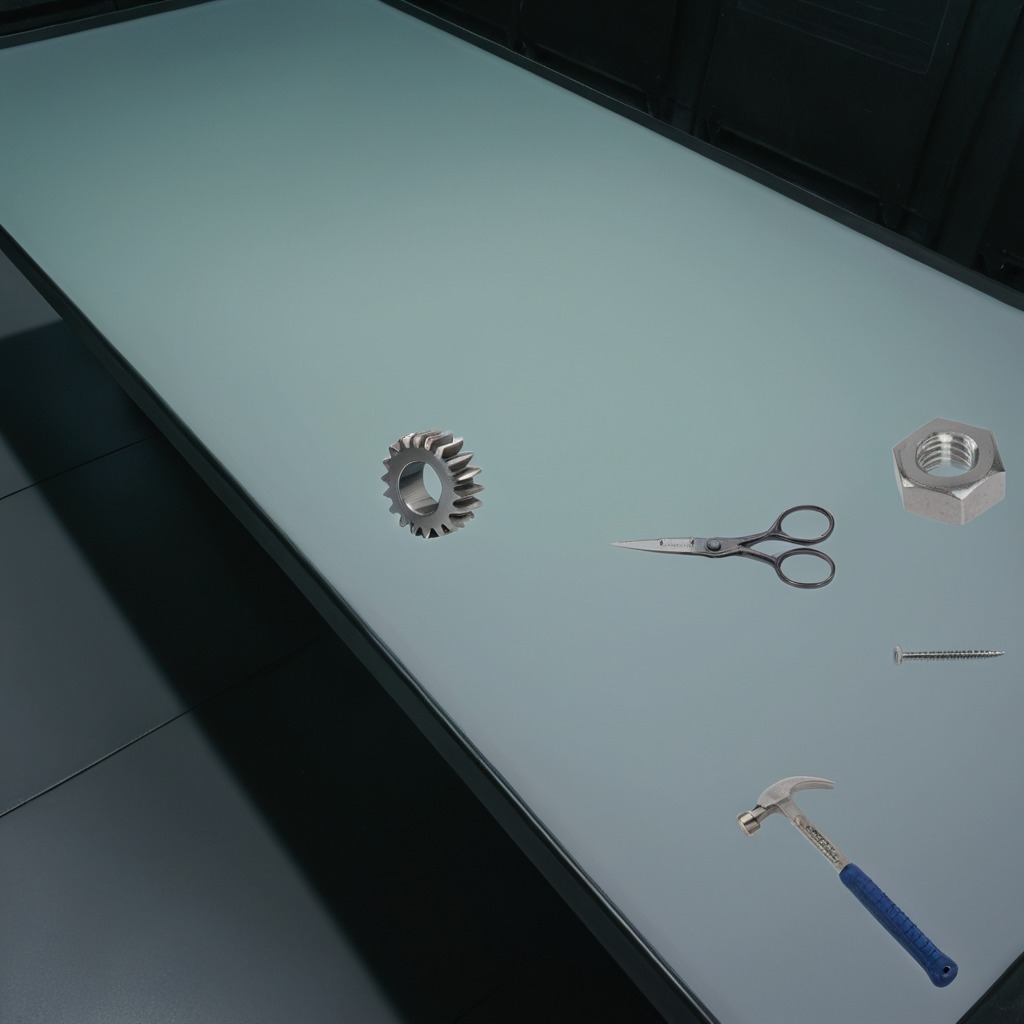
A metal gear with teeth, a metal machine screw, a hammer, a metal nut, and a pair of scissors are lying on the clean empty table in a railway signal maintenance room.